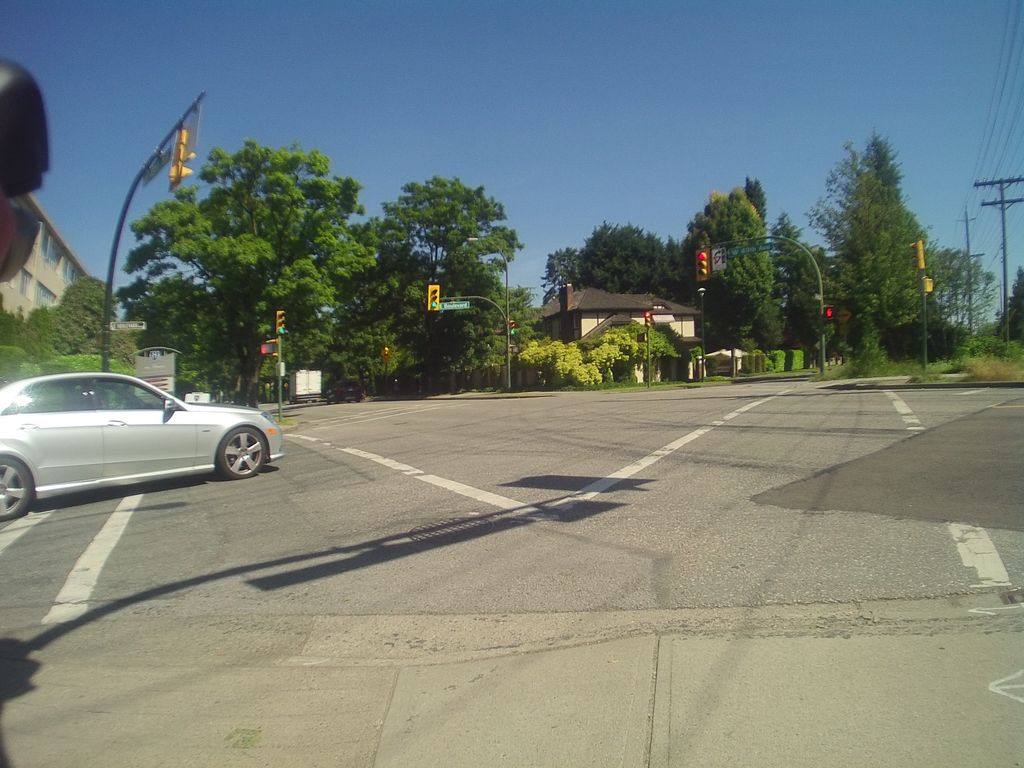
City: vancouver